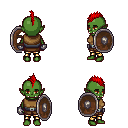
a pixel art fantasy rpg character, female body template, orc, green skin, leather chest armor, gold greaves, red mohawk hairstyle, metal gloves, shield, four views (front, back, left, right), 2x2 character sprite sheet, small pixel art, hard edges, no anti-aliasing